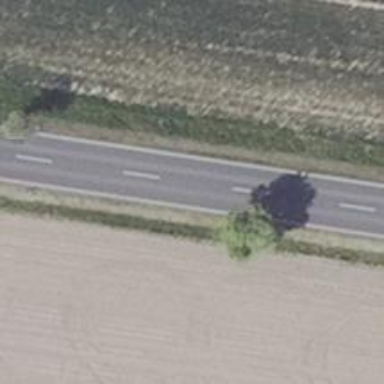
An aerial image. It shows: Deciduous broadleaved tree.